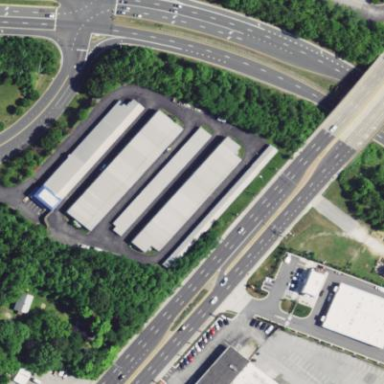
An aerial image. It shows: Commercial building.